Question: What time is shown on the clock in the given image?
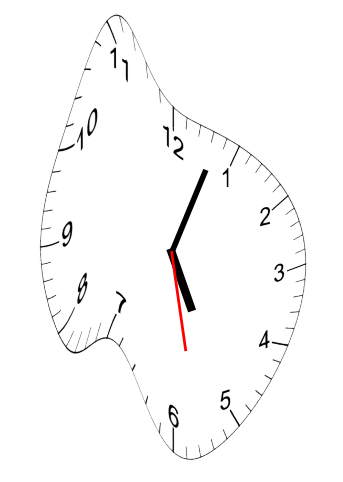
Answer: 05:03:28